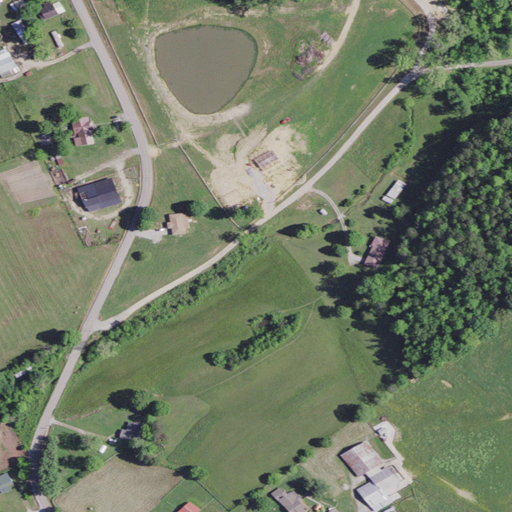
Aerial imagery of valley in Kentucky named Egnar Hollow containing pasture, low intensity development, open development, mixed forest, grassland, medium intensity development, deciduous forest, and shrub